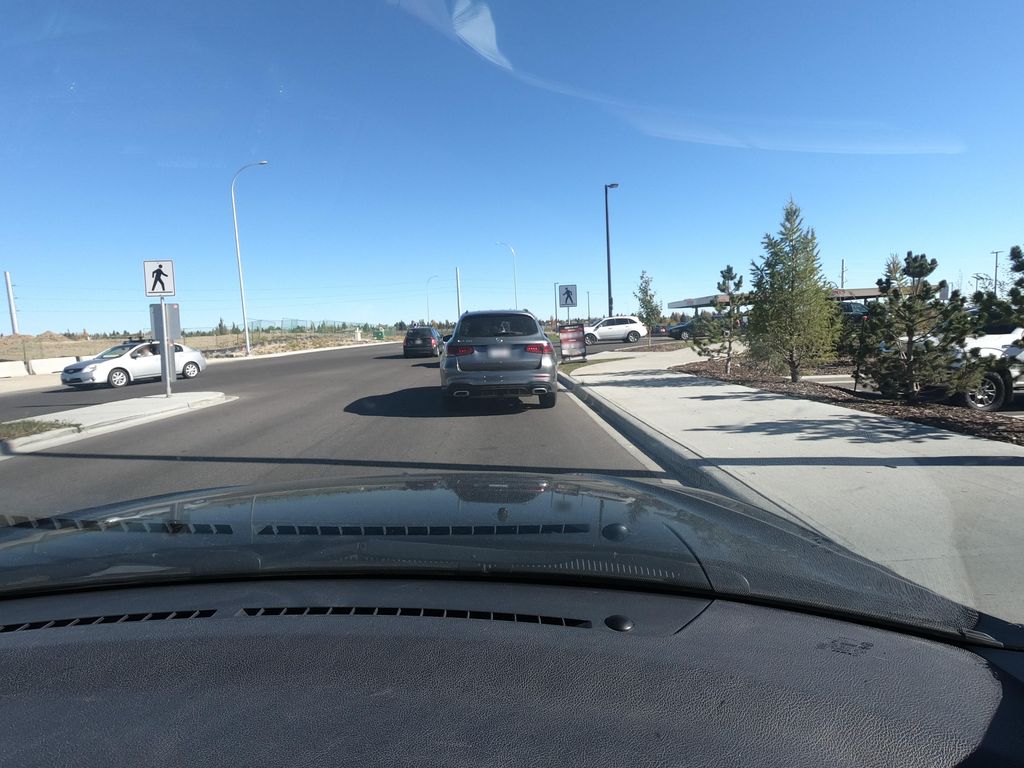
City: calgary